Question: So basically what I currently have is:
'''
$search9 = $this->webDriver->findElement(WebDriverBy::linkText('Functies'));
$search9->click();
'''

There's an icon linked after the text. ( The back arrow it has this class not sure if needed: )
'''
class="icon-fixed-width icon-reply"
'''
Problem: It won't click on ' Functies ' beside the icon is next to it.
How do I fix this so it will click on it?
Using:
'''
$search9 = $this->webDriver->findElement(WebDriverBy::className('first_parent'));
$search9->click();
'''
This will hover over this ' Functies ' but not actually click it ;/
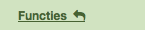
Answer: This fixed it ><
'''
$search9 = $this->webDriver->findElement(WebDriverBy::className('icon-fixed-width'));
$search9->click();
'''
Going for the icon and not for the text worked.
Small workaround but yea works :D